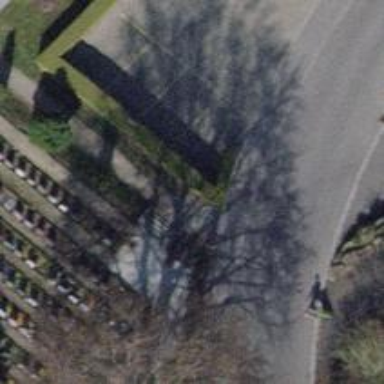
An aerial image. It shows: Hedge barrier.